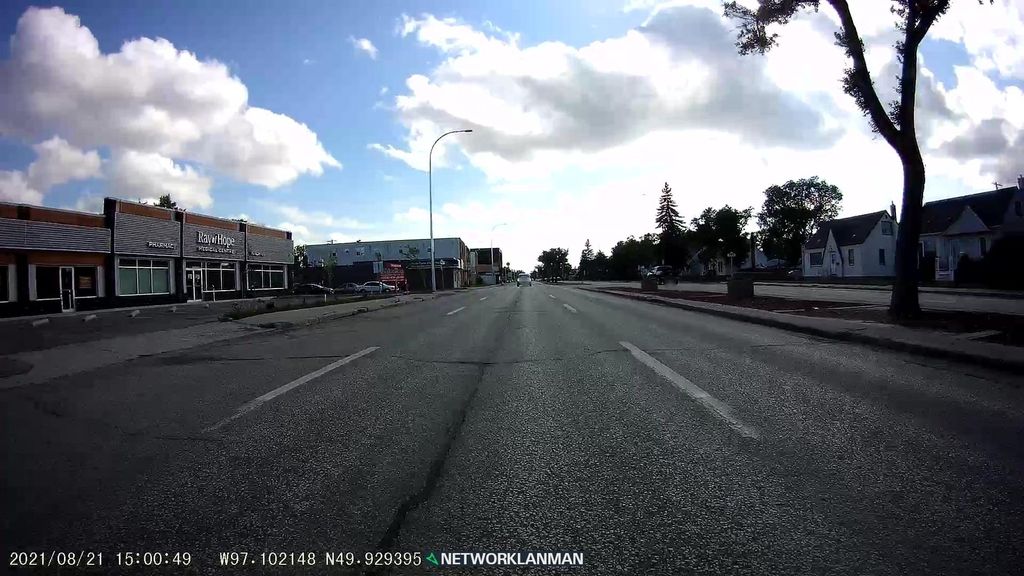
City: winnipeg